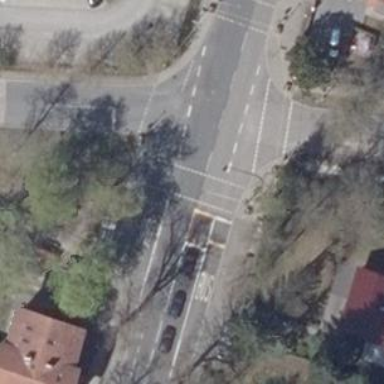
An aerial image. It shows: Public transport stop position.